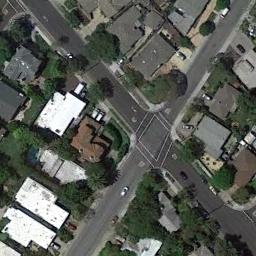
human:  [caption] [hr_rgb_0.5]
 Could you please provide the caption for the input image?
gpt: There are several moving vehicles on the road at the intersection, With many buildings and some trees around the intersection .

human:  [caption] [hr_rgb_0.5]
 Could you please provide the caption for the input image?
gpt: An intersection with sparse traffic located in a dense residential area .

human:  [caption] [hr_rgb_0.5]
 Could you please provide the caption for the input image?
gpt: There are houses and trees near the crossroads .

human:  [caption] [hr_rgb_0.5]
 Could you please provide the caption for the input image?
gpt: There are many buildings beside the intersection .

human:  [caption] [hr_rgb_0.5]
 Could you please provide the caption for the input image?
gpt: There are some white buildings and green trees beside the intersection .